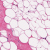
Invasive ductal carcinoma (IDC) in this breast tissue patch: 0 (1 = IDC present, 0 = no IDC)